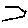
Label: hexagon